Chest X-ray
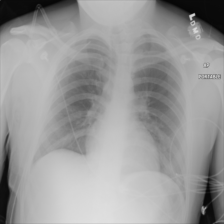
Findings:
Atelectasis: negative
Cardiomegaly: negative
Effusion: negative
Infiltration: negative
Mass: negative
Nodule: negative
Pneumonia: negative
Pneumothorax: negative
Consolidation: negative
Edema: negative
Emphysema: negative
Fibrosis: negative
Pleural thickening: negative
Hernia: negative